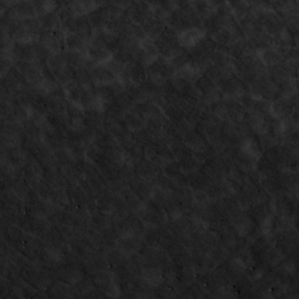
Label: non_frost